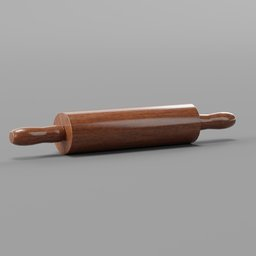
Label: tools